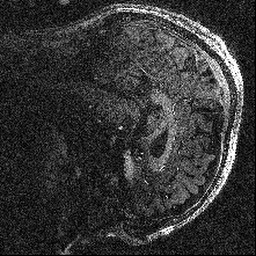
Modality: T1w
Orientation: sagittal
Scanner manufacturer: siemens
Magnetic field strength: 6.98 T
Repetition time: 3.58 s
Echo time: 0.00241 s